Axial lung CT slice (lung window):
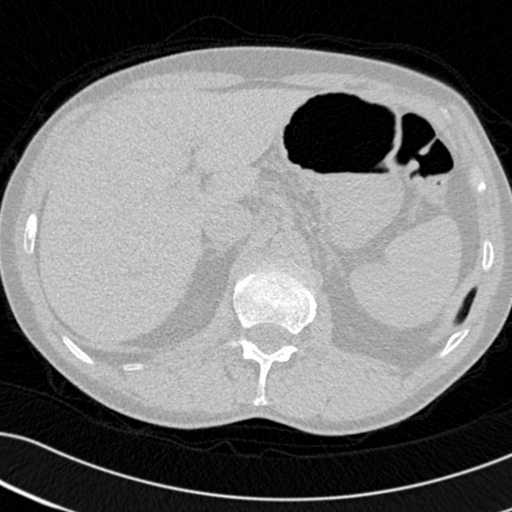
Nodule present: no